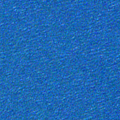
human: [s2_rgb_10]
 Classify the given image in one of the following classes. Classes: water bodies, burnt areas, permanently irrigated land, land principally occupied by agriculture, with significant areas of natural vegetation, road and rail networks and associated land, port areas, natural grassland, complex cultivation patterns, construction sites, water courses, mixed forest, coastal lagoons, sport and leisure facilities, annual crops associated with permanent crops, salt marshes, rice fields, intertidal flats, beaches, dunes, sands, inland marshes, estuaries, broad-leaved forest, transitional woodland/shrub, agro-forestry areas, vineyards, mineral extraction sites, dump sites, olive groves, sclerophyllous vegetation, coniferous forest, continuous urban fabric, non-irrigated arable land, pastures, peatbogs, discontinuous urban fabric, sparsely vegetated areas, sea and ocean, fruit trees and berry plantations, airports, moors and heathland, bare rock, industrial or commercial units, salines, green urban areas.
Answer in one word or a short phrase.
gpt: sea and ocean